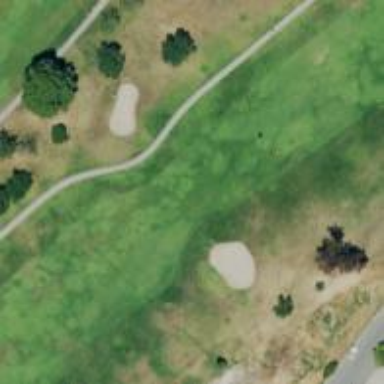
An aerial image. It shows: Golf hole.